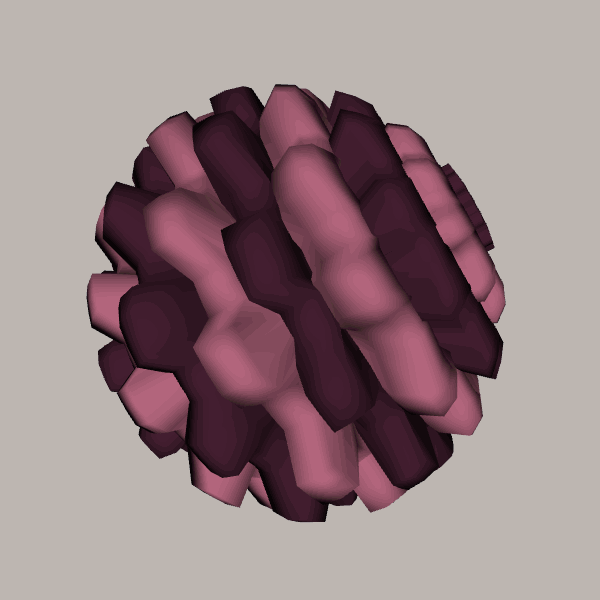
Background: light